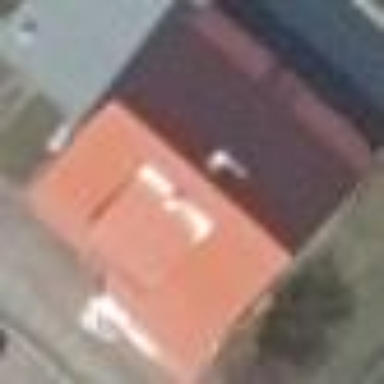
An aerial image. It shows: Detached building.